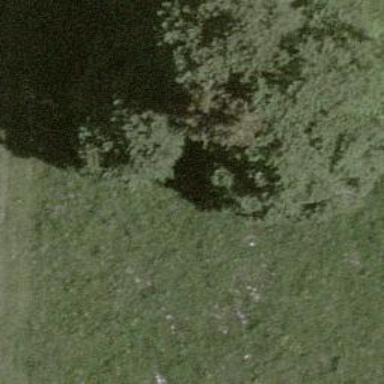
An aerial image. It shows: Forest area.